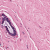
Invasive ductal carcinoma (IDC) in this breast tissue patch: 0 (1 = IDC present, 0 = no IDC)